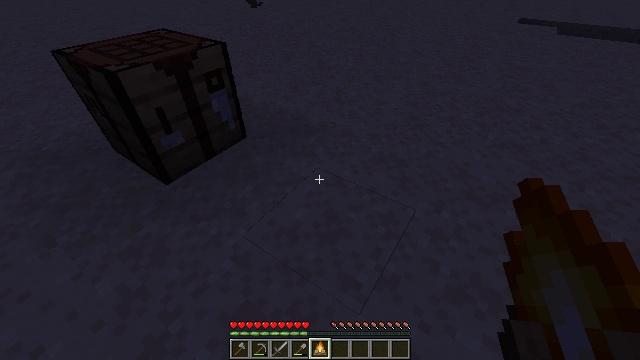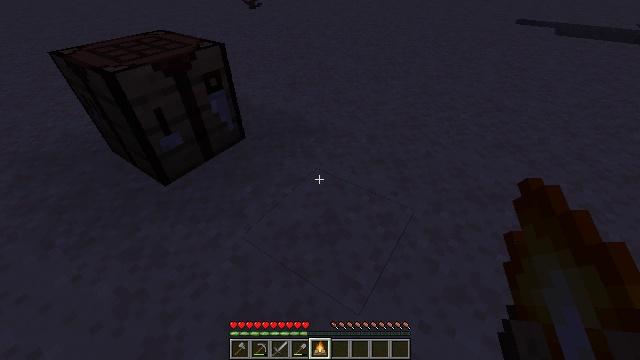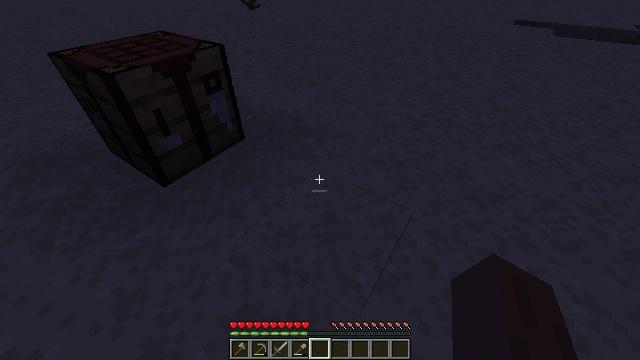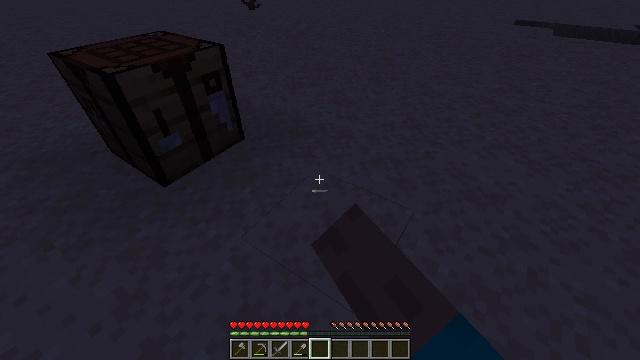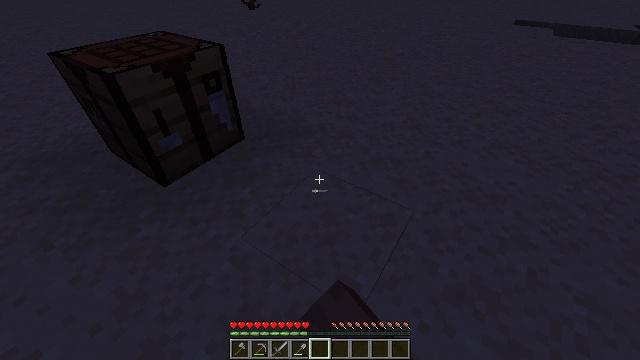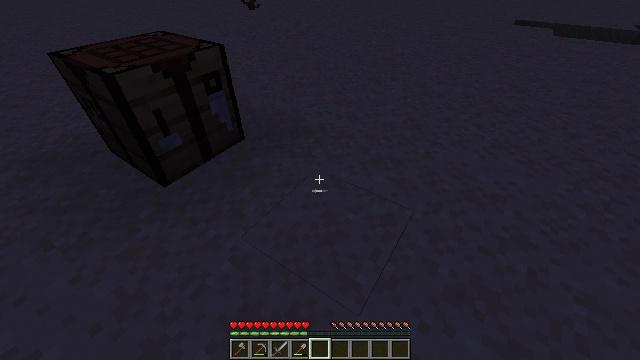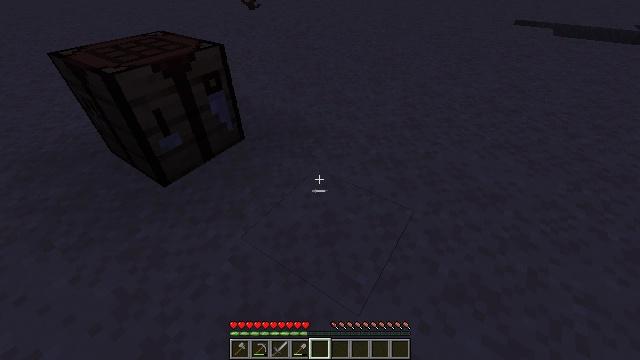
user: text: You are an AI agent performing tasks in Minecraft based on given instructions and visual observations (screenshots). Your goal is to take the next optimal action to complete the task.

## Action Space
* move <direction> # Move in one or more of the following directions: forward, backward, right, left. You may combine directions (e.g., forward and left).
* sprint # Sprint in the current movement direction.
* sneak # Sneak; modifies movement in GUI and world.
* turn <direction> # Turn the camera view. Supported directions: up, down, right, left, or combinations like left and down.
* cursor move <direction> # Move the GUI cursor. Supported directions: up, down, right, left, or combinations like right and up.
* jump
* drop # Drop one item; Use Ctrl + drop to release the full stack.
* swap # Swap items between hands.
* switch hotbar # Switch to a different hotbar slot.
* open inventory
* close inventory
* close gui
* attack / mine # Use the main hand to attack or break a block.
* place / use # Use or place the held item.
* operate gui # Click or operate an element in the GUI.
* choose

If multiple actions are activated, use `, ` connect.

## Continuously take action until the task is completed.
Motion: motion action
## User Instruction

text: drop campfire
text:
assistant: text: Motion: no_op
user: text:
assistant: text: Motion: drop
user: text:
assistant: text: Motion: drop
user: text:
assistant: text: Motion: drop
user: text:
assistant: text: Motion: no_op
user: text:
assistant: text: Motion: no_op
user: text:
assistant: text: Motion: no_op